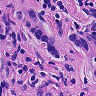
Metastatic tissue present: yes